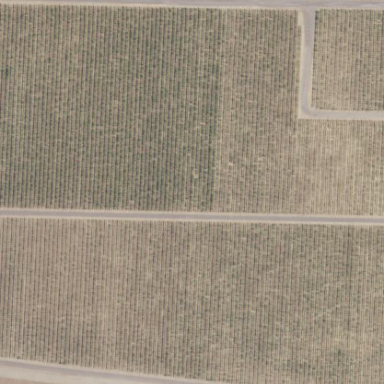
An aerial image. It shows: Vineyard with grape crops.